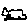
Label: car